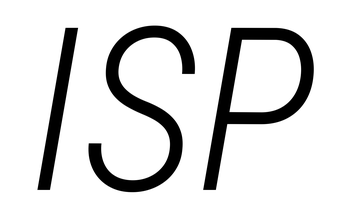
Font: Roboto-Italic_Condensed_Light_Italic